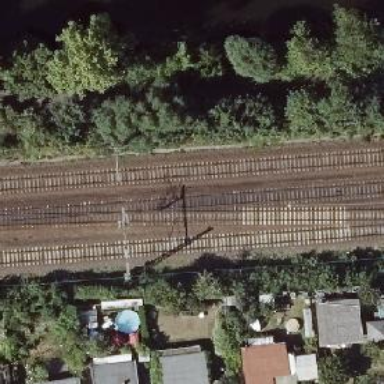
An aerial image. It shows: Railway track with contact line for electrification.